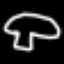
Label: mushroom